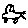
Label: car